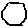
Label: hexagon